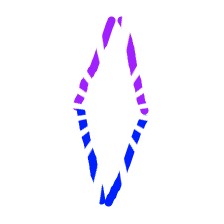
Shape: rhombus